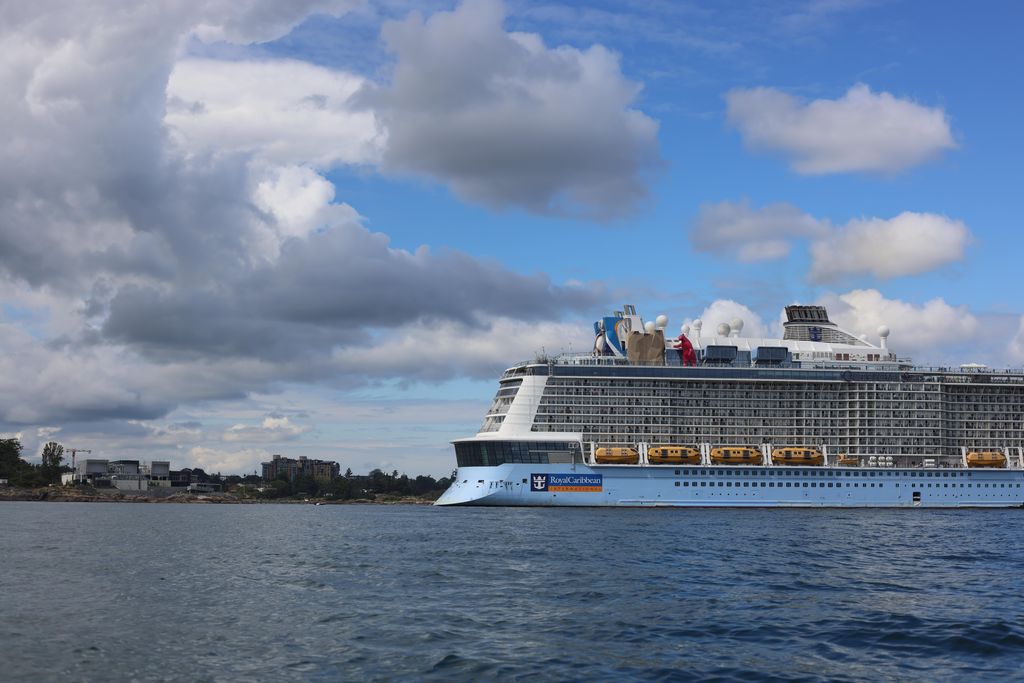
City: victoria